Field crop: tomato
Growth stage: 1
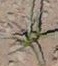
Species: cyperus